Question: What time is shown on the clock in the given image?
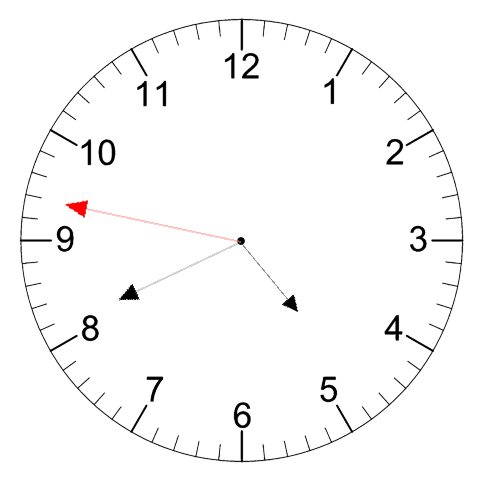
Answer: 04:40:47